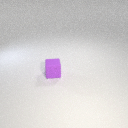
small purple rubber cube